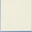
Piece: xx